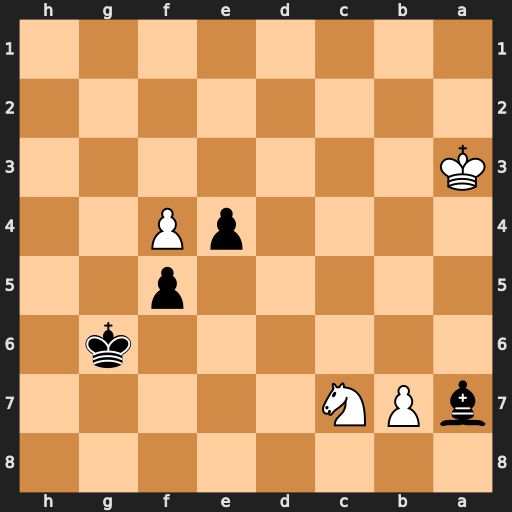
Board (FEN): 8/bPN5/6k1/5p2/4pP2/K7/8/8
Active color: b
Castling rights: -
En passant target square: -
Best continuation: e3 Nb5 e2 Nxa7 e1=Q